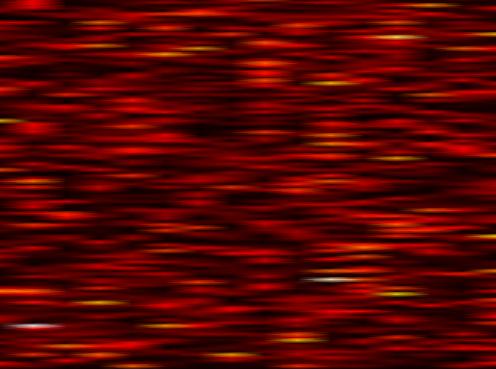
Label: WOLA